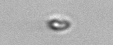
Label: nanoplankton_mix